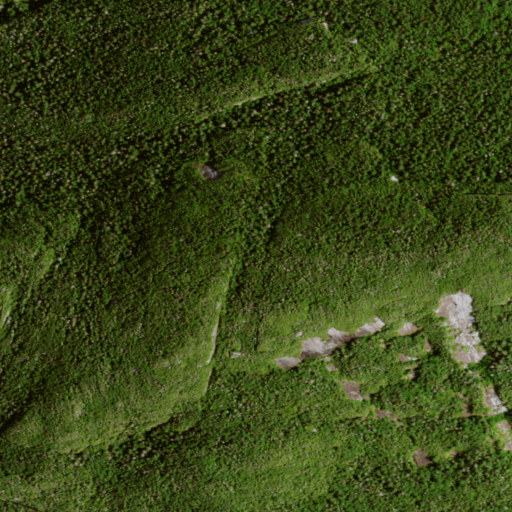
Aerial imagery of mountain in New York named Seward Mountain containing only evergreen forest